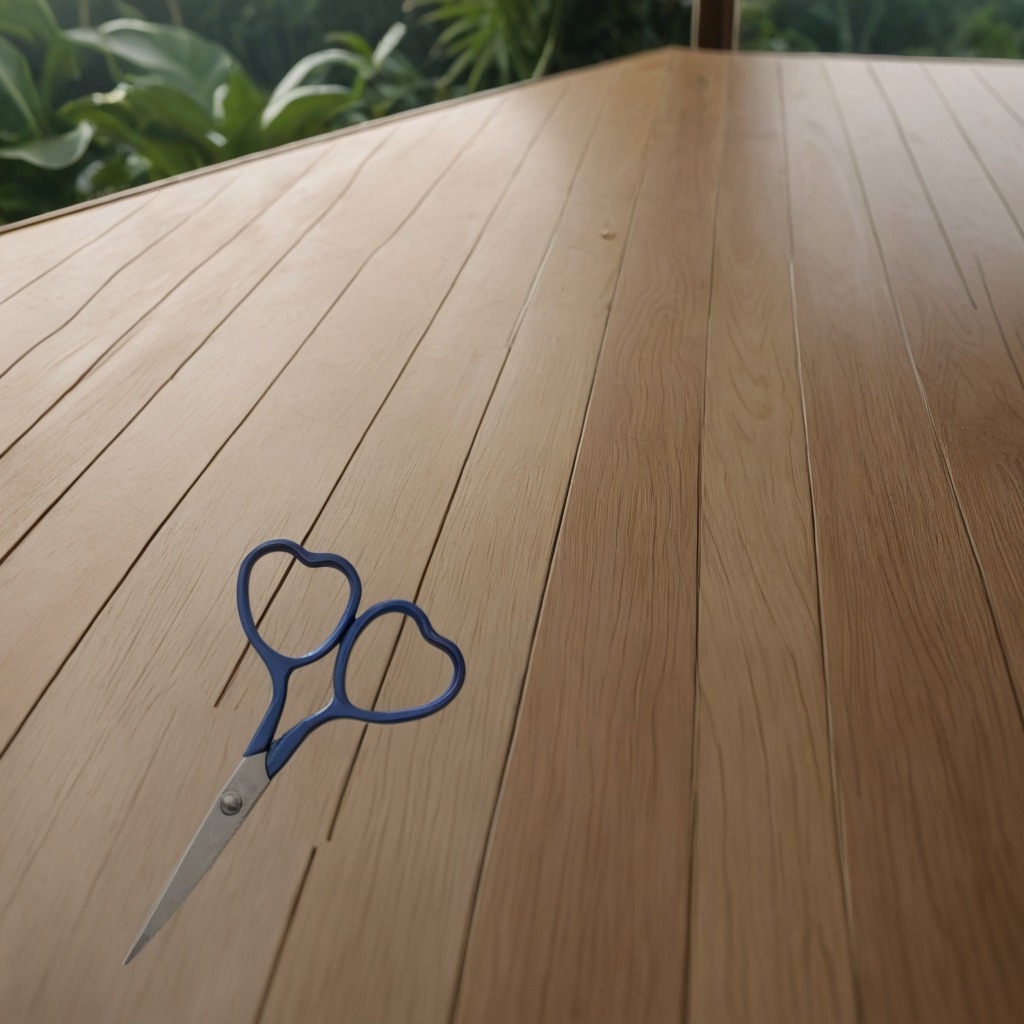
A scissor is lying on the wooden table.